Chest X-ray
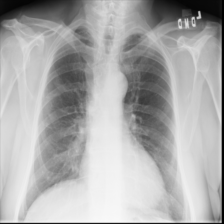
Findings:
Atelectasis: negative
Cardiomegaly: negative
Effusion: negative
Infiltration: negative
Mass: negative
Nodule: negative
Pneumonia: negative
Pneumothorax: negative
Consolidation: negative
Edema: negative
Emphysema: negative
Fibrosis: negative
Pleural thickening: negative
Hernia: negative